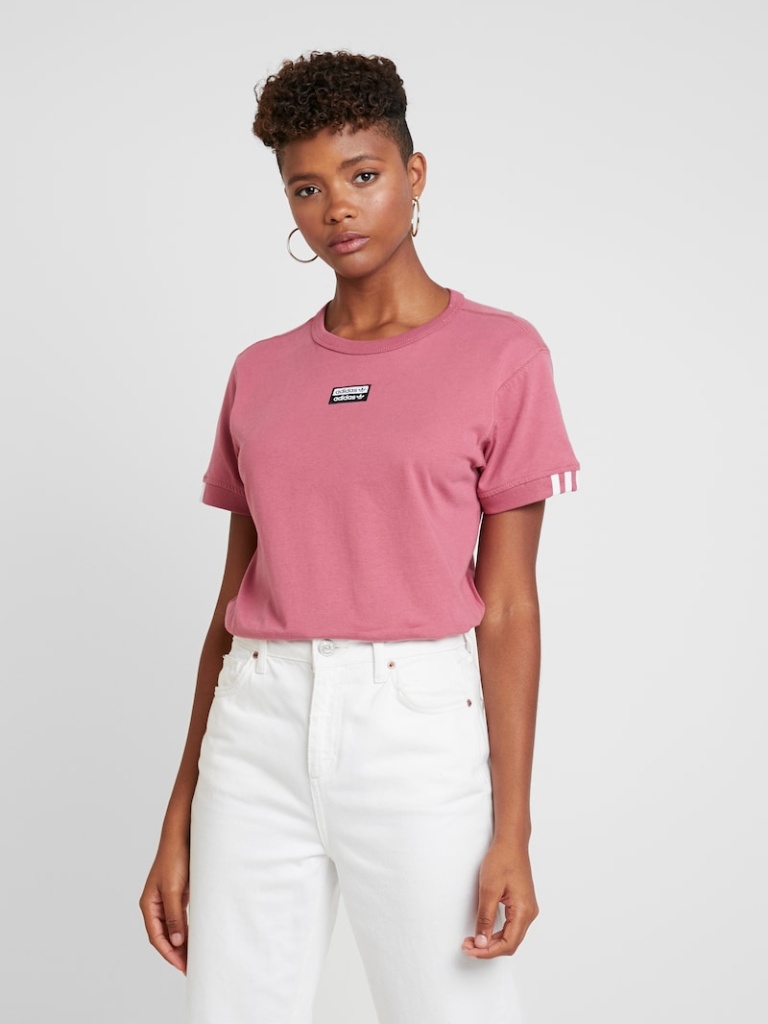
cotton relaxed short sleeve waist length Fully Tucked in crew t-shirt